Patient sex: F
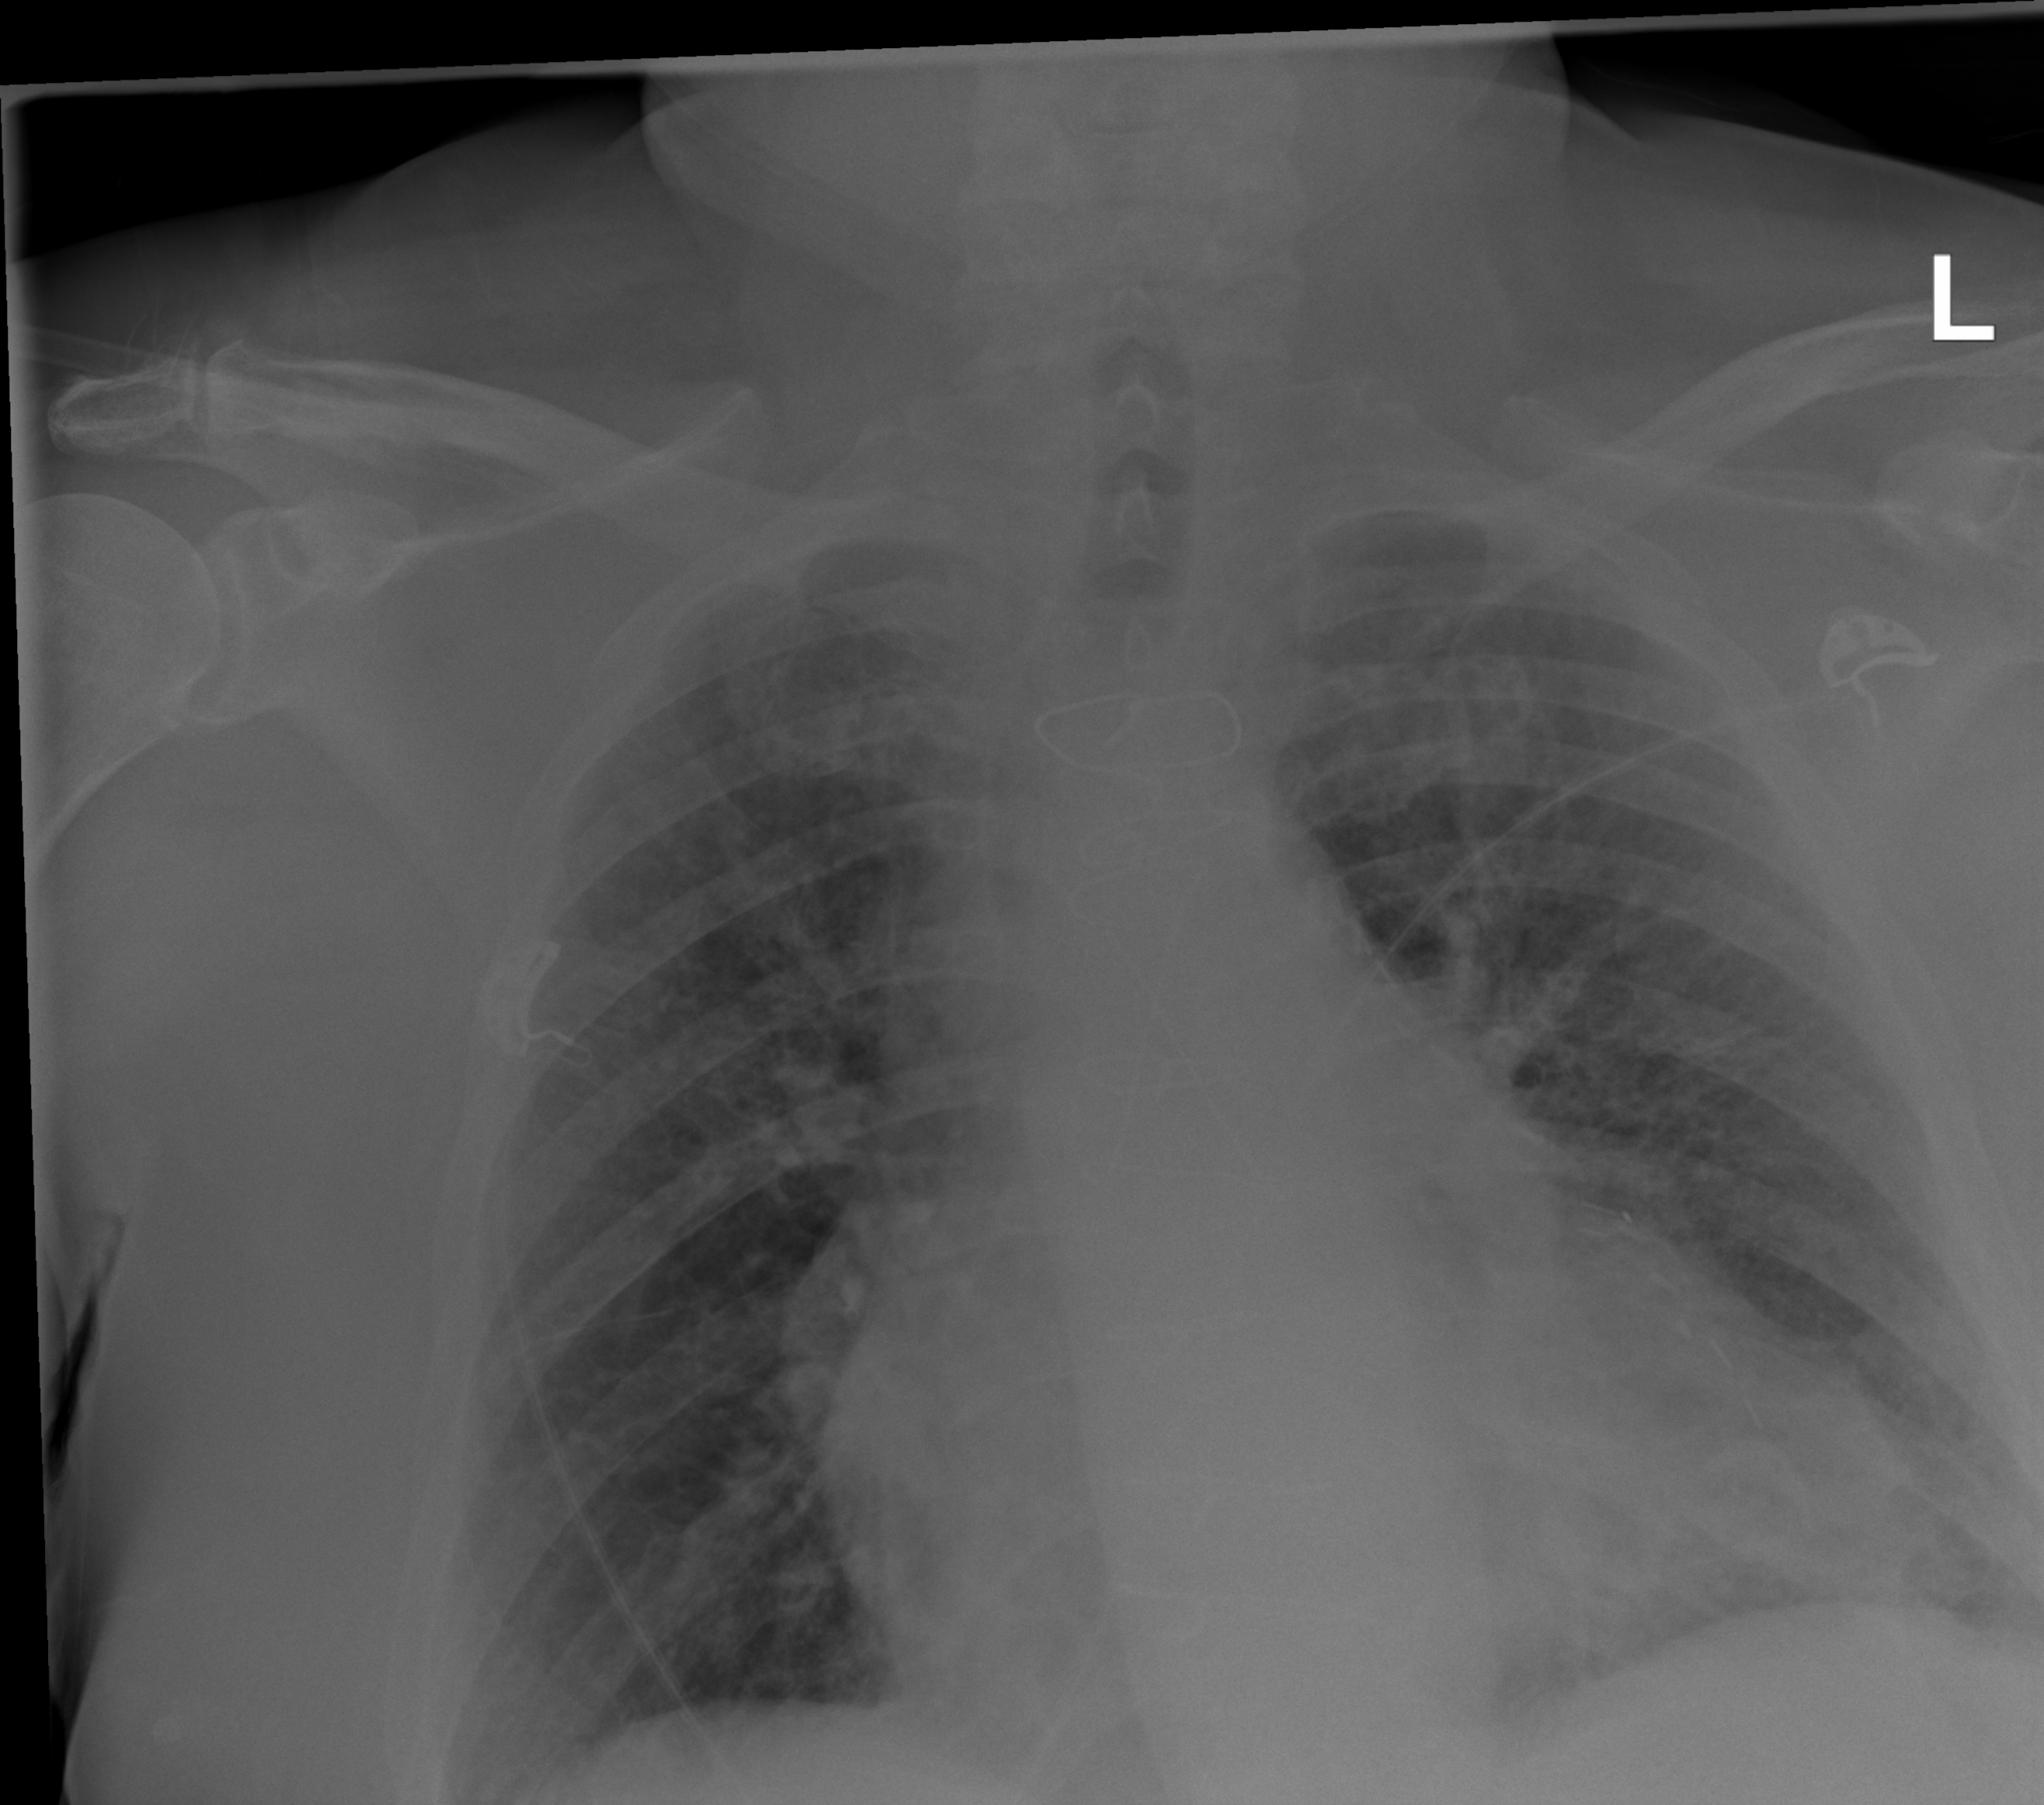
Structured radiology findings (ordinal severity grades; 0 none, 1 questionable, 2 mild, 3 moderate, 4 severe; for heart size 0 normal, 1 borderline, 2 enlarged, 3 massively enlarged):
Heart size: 2
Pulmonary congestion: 2
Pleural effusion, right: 0
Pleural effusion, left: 0
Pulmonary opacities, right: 2
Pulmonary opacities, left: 2
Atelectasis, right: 0
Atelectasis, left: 0